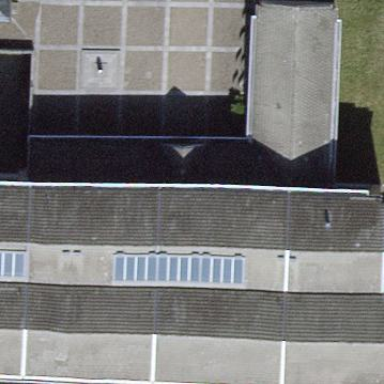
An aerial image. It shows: School building.